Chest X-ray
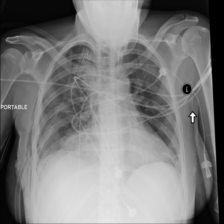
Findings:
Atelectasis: negative
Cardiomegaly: negative
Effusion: negative
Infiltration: negative
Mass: negative
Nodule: negative
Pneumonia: negative
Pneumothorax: negative
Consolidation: negative
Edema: negative
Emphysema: negative
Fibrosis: negative
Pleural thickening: negative
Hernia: negative